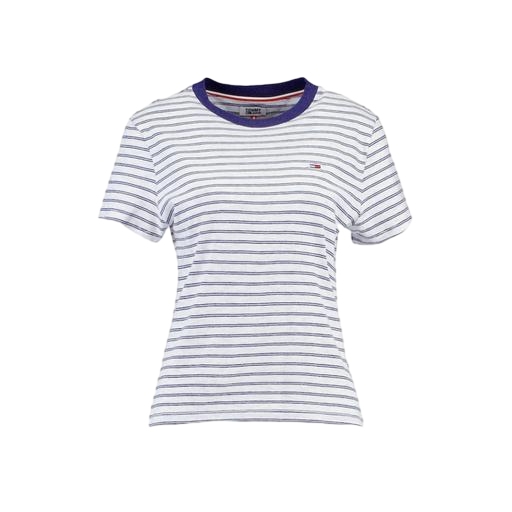
club stripe tee, blue women's stripe true t-shirt, stripe tee, white background